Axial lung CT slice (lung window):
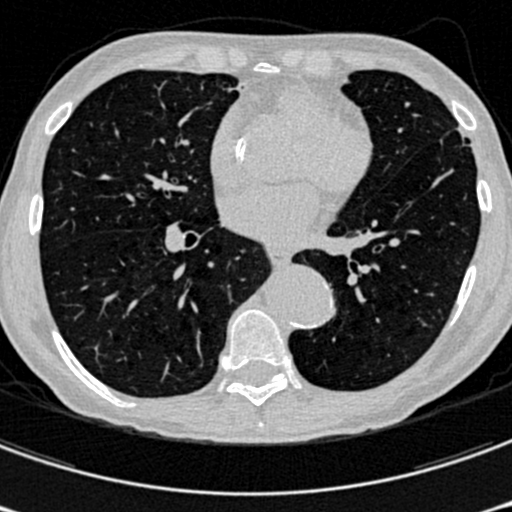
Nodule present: no